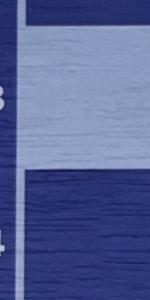
Label: Empty